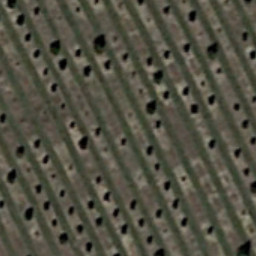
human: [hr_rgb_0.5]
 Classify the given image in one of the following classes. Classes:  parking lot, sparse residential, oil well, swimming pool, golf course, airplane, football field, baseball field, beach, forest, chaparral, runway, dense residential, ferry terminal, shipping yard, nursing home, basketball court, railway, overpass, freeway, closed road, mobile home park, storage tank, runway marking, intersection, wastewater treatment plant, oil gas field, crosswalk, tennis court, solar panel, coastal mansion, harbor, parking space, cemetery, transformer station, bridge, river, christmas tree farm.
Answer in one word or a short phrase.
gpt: christmas tree farm